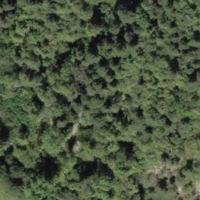
EUNIS habitat code: 44
Species observed at this site:
Dryocopus martius